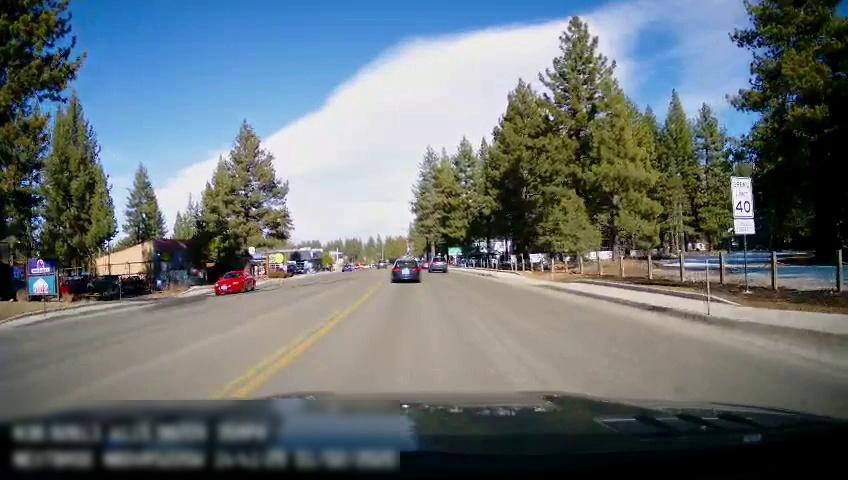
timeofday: Day
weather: Sunny
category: Drivable Space
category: Vehicles | SUV
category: Vehicles | Car
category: Vehicles | Car
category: Lanes | Opposite Lane
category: Lanes | Current Lane
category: Lanes | Opposite Lane
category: Traffic | Signs
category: Traffic | Signs